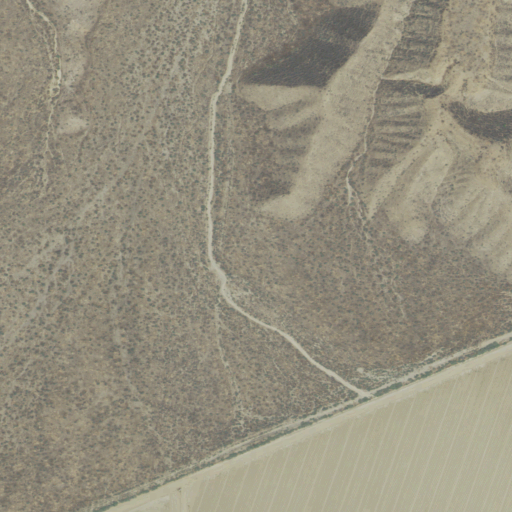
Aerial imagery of valley in California named Middle Canyon containing grassland and open development